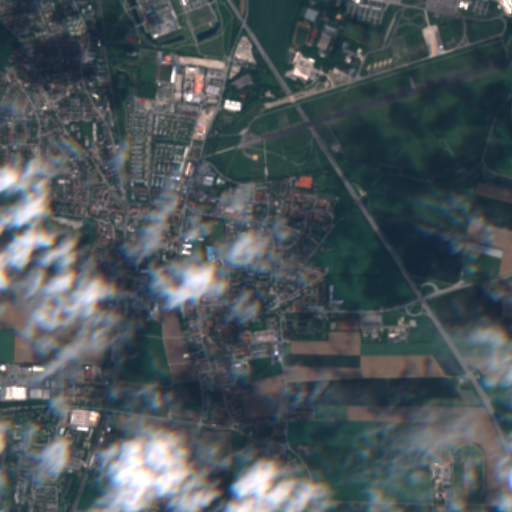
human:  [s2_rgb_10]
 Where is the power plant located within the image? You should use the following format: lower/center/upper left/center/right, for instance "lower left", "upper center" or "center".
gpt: The power plant is located in the upper center of the image.
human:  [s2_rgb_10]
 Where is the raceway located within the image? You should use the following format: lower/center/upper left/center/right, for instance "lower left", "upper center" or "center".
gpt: The raceway is located in the center right of the image.
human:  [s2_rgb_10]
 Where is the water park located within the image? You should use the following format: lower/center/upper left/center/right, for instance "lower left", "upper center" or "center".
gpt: The water park is located in the center of the image.
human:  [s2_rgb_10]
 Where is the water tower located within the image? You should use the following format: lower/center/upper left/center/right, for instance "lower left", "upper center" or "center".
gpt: The water tower is located in the lower center of the image.
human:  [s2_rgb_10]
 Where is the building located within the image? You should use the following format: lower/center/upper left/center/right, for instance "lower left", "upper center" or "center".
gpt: There is no building in the image.